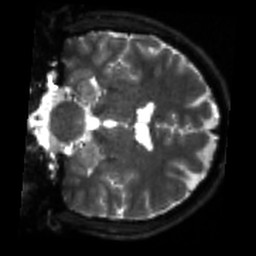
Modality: sbref
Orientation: coronal
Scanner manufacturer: siemens
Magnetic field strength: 3 T
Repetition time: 4 s
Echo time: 0.0594 s